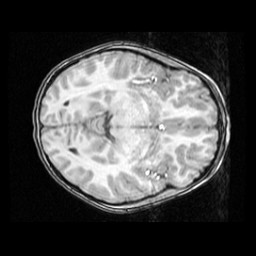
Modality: T1w
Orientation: axial
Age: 11
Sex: male
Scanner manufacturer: ge
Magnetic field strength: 1.5 T
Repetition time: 0.03333 s
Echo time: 0.008 s